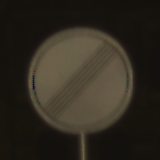
Verkehrszeichen: EndeSaemtlicherBegrenzungen
Umgebung: Outdoor, Urban
Tageszeit: Night
Wetter: Overcast
Licht: Artificial
Jahreszeit: NotSpecified
Kontrast: HighContrast